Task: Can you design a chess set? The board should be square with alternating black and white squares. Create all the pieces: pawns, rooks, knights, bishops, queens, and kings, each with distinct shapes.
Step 213:
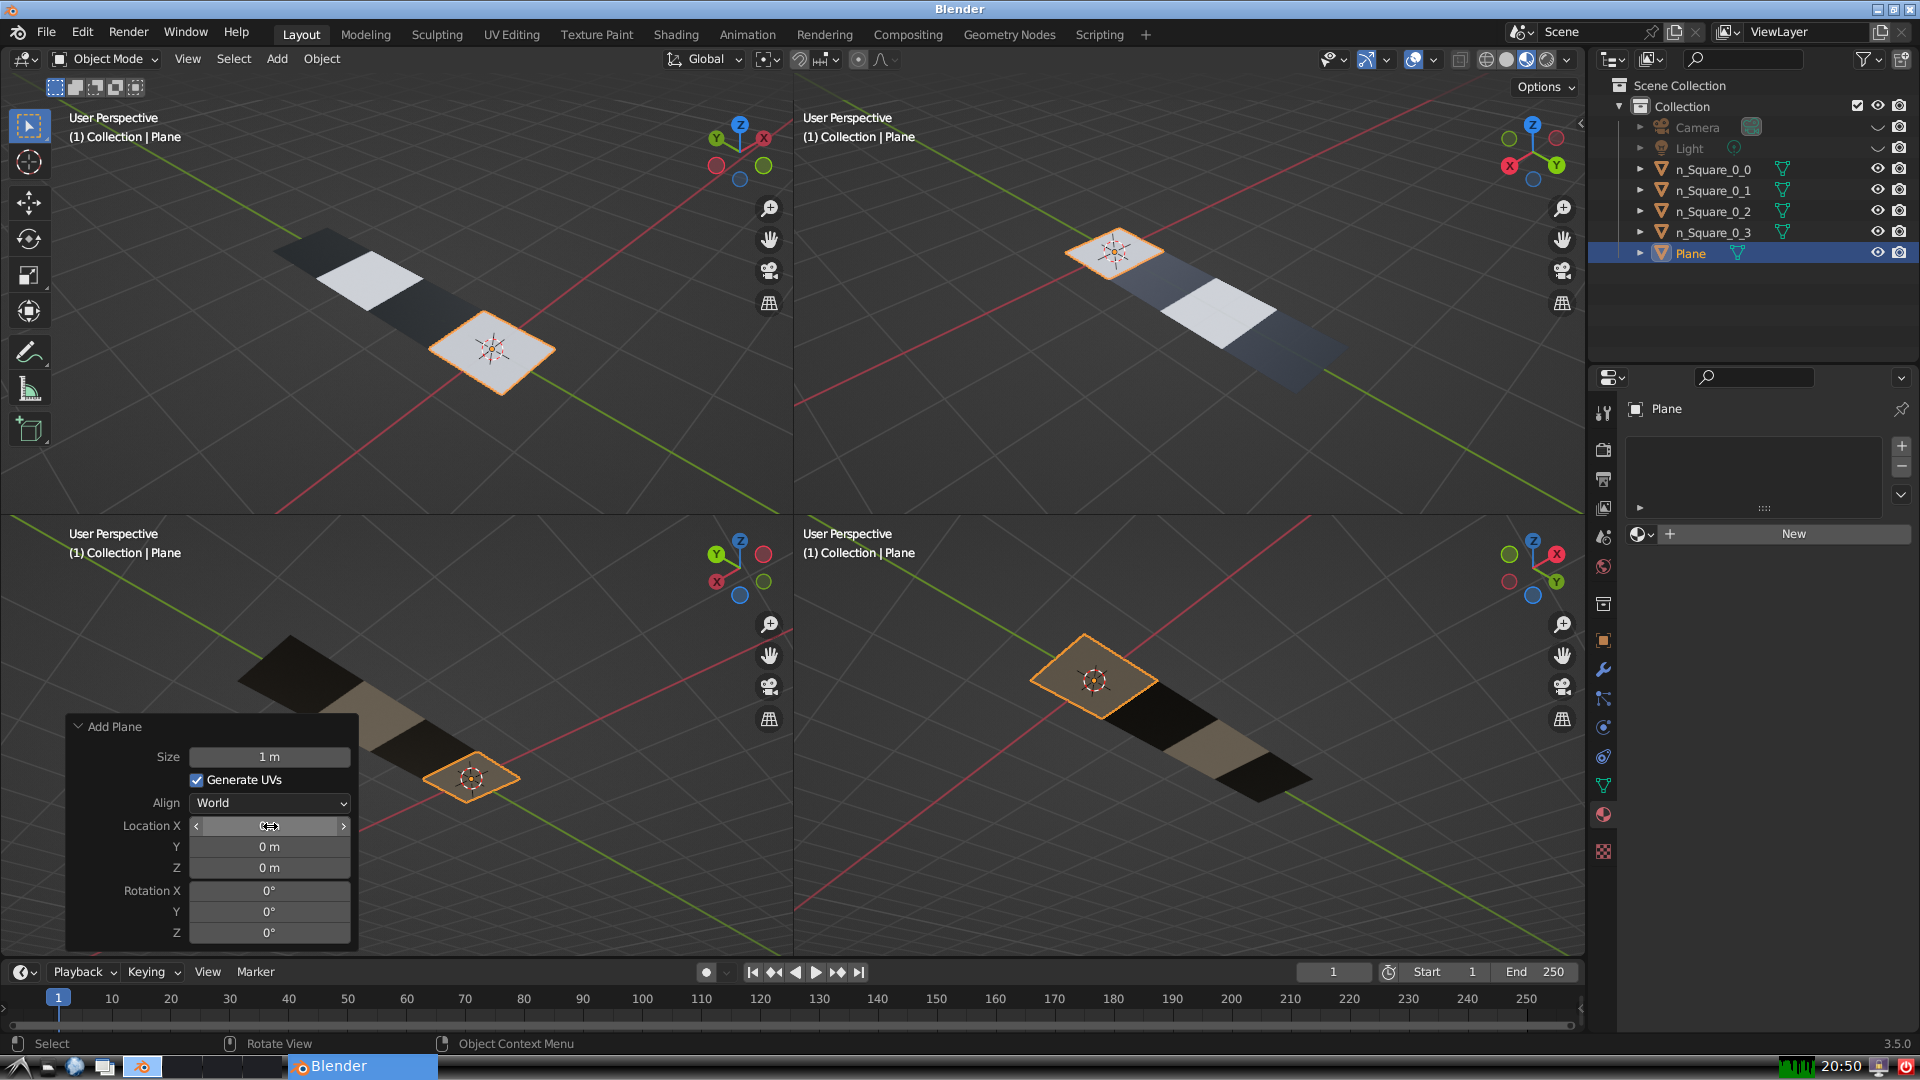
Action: click: no